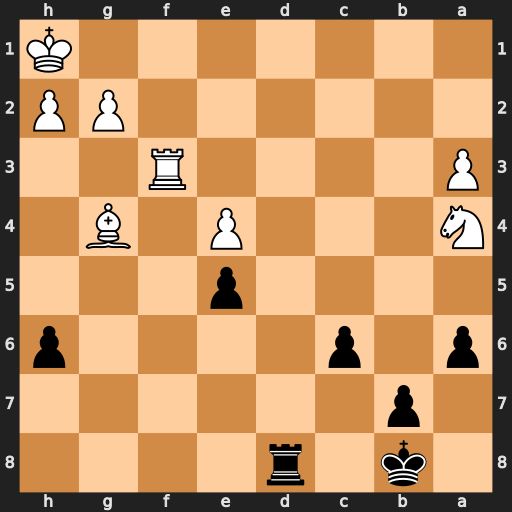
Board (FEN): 1k1r4/1p6/p1p4p/4p3/N3P1B1/P4R2/6PP/7K
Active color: b
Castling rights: -
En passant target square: -
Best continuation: Rd1+ Rf1 Rxf1#